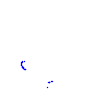
Particle: proton